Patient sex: F
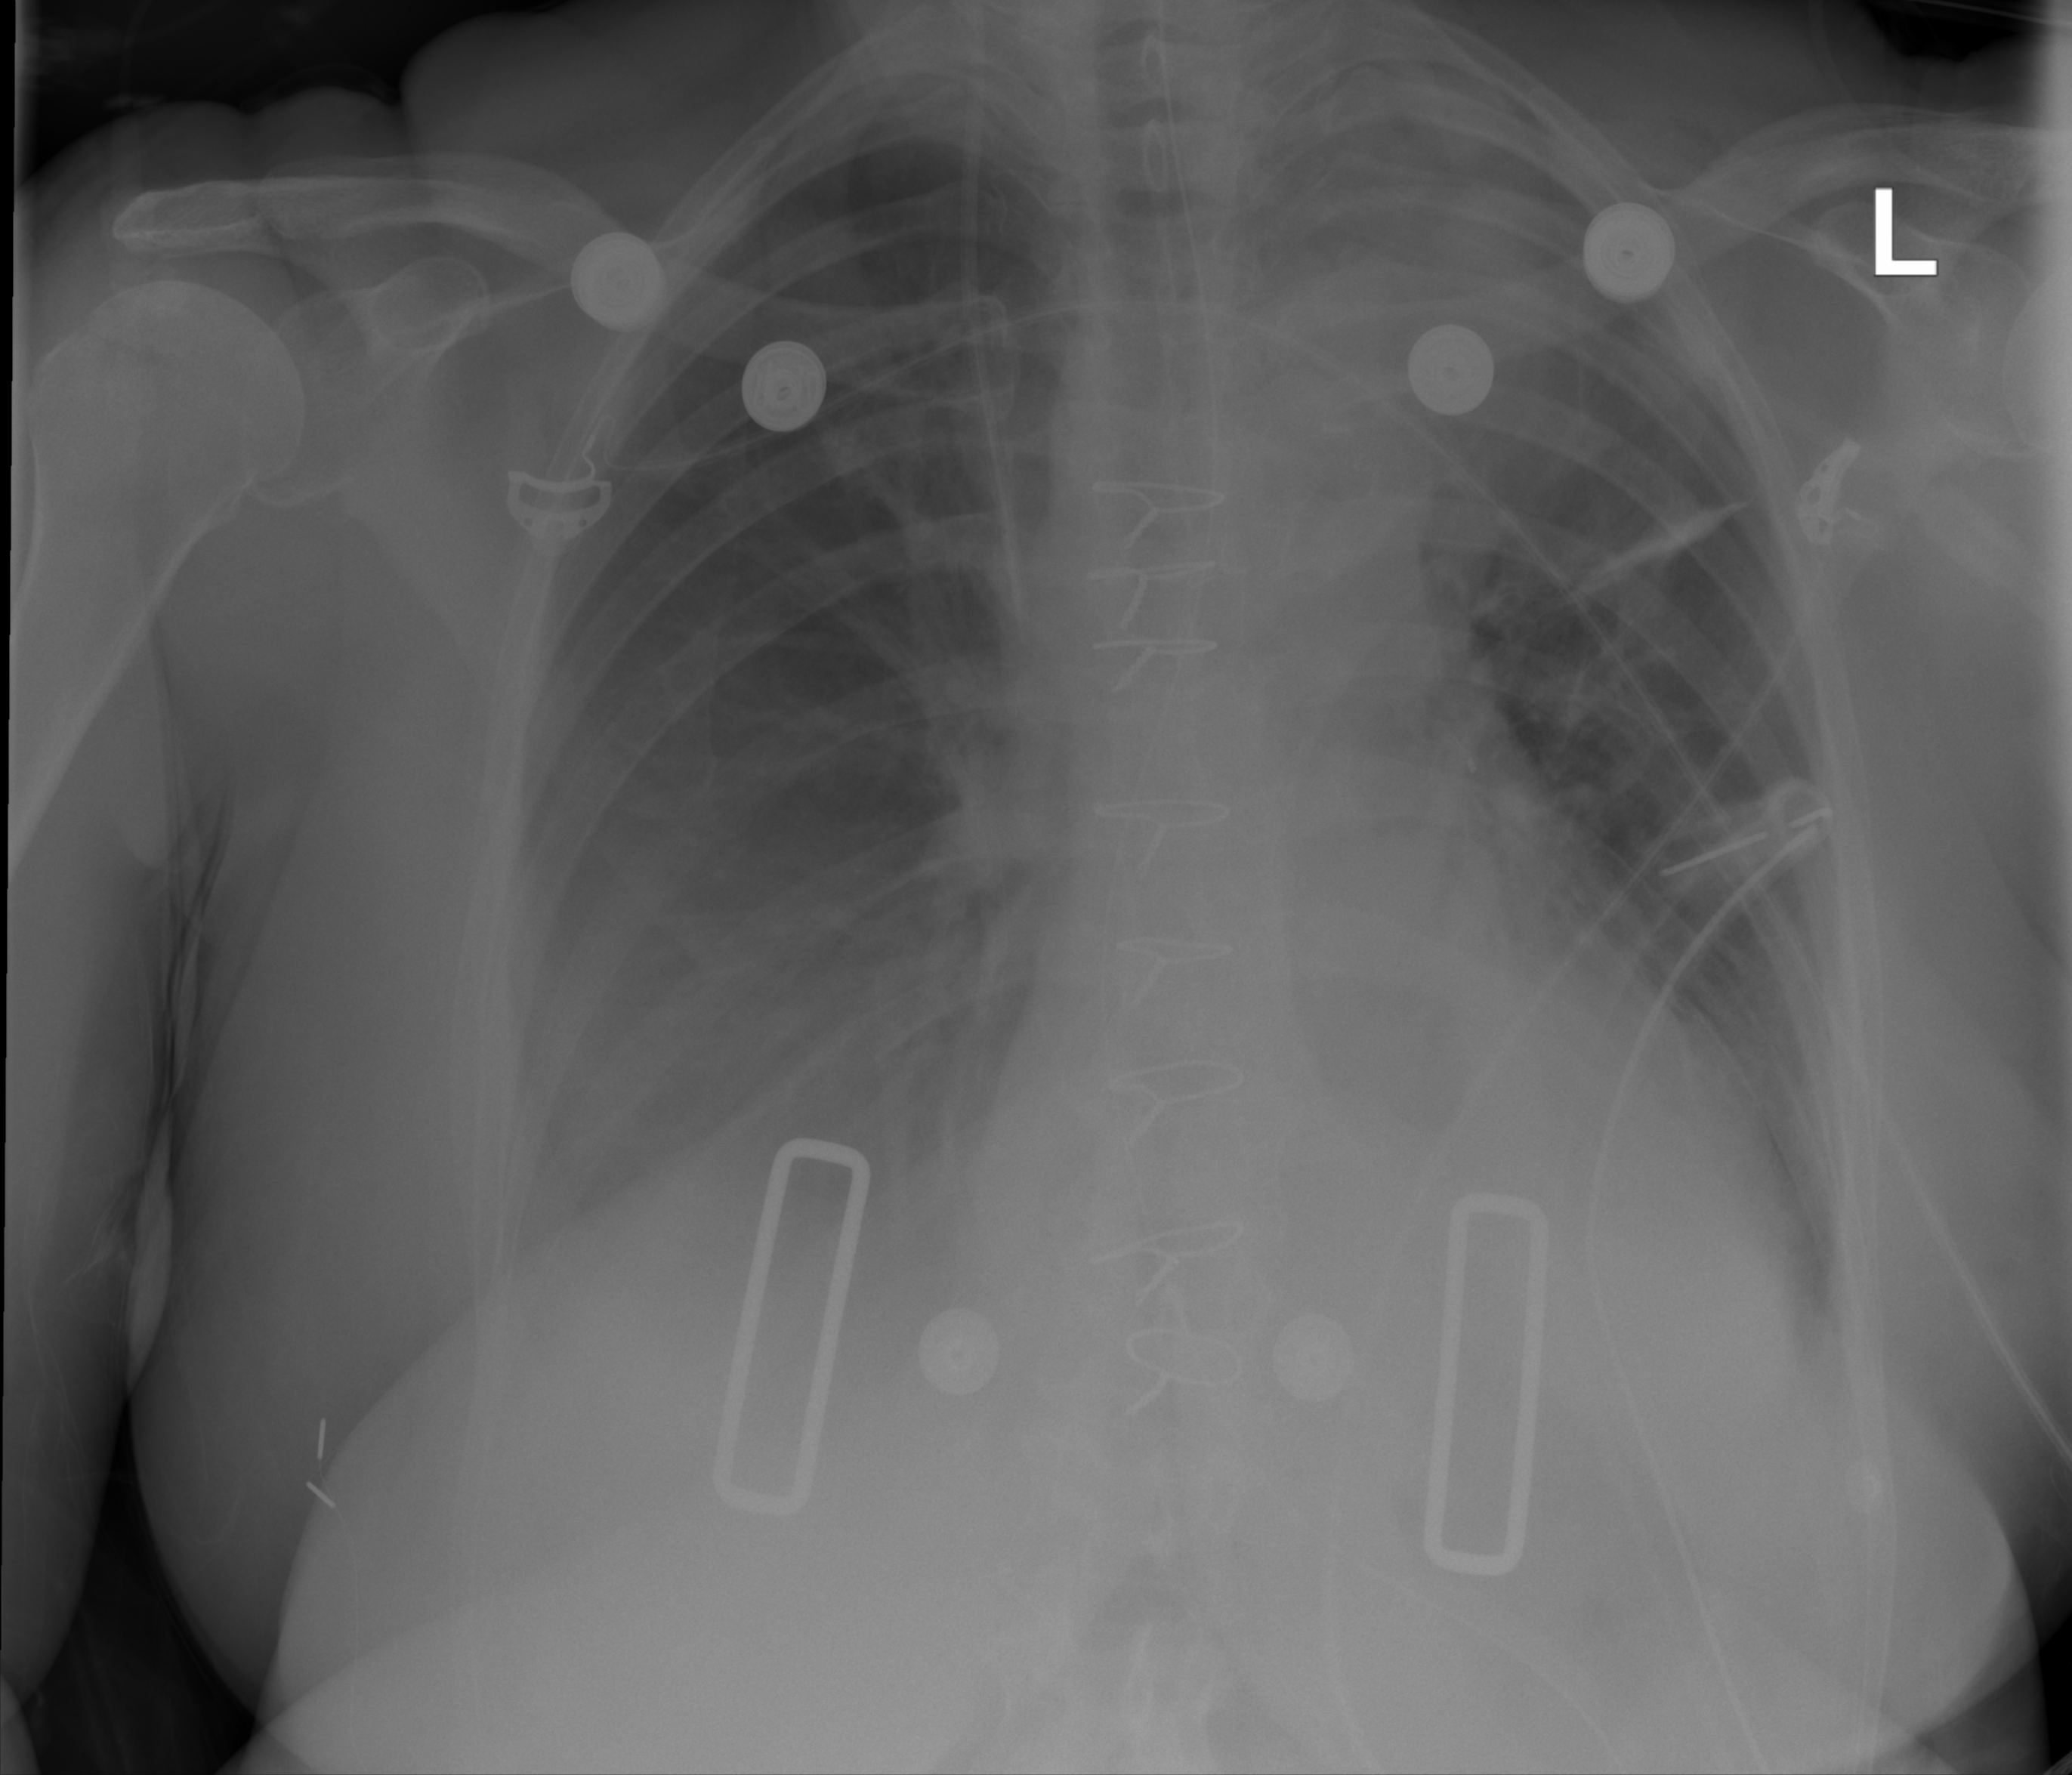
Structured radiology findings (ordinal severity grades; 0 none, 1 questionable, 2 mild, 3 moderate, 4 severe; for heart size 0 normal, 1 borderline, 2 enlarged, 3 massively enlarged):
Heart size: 0
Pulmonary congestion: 0
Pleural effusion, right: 2
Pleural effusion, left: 2
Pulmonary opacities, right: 0
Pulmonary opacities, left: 0
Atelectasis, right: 2
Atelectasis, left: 2